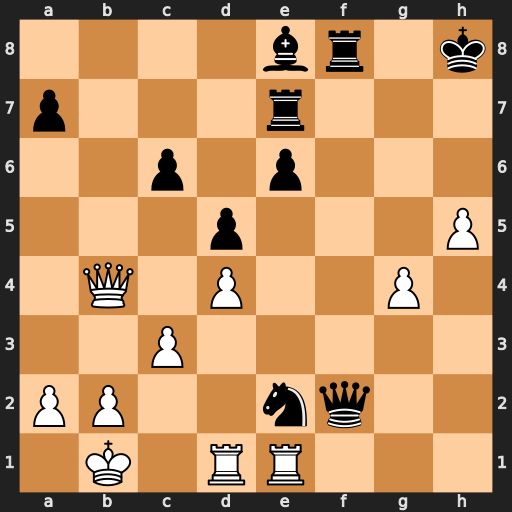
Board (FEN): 4br1k/p3r3/2p1p3/3p3P/1Q1P2P1/2P5/PP2nq2/1K1RR3
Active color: w
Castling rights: -
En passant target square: -
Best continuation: Qxe7 Nxc3+ bxc3 Bg6+ Ka1 Rb8 Qa3